Interaction volume radius: 10 \u00c5
Interaction volume height: 25 \u00c5
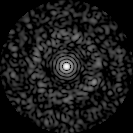
Disorder parameter: 0.8082